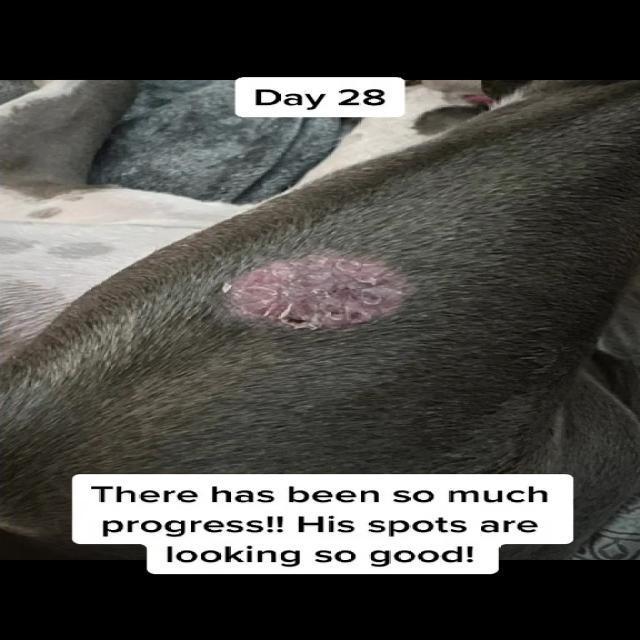
Canine ringworm (Dermatophytosis) — fungal infection caused by Microsporum or Trichophyton. Presents with circular alopecia, scaling, crusting, and broken hairs.